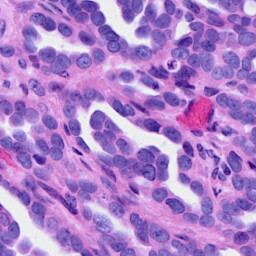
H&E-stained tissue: Ovarian